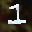
Label: 1